九年级 · 解析几何
如图, 点 $P$ 是函数 $y=\frac{k_{1}}{x}\left(k_{1}>0, x>0\right)$ 的图像上一点, 过点 $P$ 分别作 $x$ 轴和 $y$ 轴的垂线, 垂足分别为点 $A 、 B$, 交函数 $y=\frac{k_{2}}{x}\left(k_{2}>0, x>0\right)$ 的图像于点 $C 、 D$, 连接 $O C 、 O D$ 、 $C D 、 A B$, 其中 $k_{1}>k_{2}$, 下列结论: (1) $C D / / A B$; (2) $S_{\triangle O C D}=\frac{k_{1}-k_{2}}{2}$; (3) $S_{\triangle D C P}=\frac{\left(k_{1}-k_{2}\right)^{2}}{2 k_{1}}$,其中正确的是（ ）

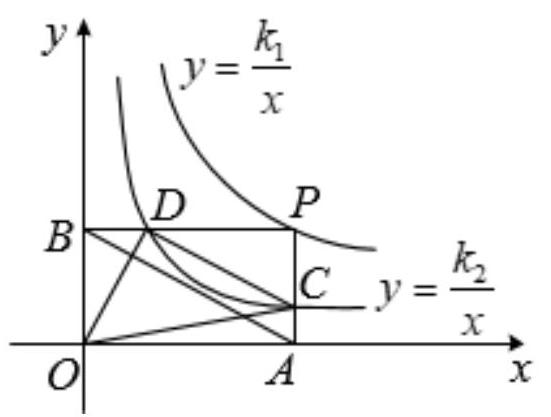
A. (1)(2)
B. (1)(3)
C. (2)(3)
D. (1)

答案: B
解析: 设 $P\left(m, \frac{k_{1}}{m}\right)$, 分别求出 $A, B, C, D$ 的坐标, 得到 $P D, P C, P B, P A$ 的长, 判断 $\frac{P D}{P B}$ 和 $\frac{P C}{P A}$ 的关系, 可判断(1); 利用三角形面积公式计算, 可得 $\triangle P D C$ 的面积, 可判断(3);再利用 $S_{\triangle O C D}=S_{O A P B}-S_{\triangle O B D}-S_{\triangle O C A}-S_{\triangle D P C}$ 计算 $\triangle O C D$ 的面积, 可判断(2).

【详解】解: $\because P B \perp y$ 轴, $P A \perp x$ 轴, 点 $P$ 在 $y=\frac{k_{1}}{x}$ 上, 点 $C, D$ 在 $y=\frac{k_{2}}{x}$ 上,设 $P\left(m, \frac{k_{1}}{m}\right)$,

则 $C\left(m, \frac{k_{2}}{m}\right), A(m, 0), B\left(0, \frac{k_{1}}{m}\right)$, 令 $\frac{k_{1}}{m}=\frac{k_{2}}{x}$,

则 $x=\frac{k_{2} m}{k_{1}}$, 即 $D\left(\frac{k_{2} m}{k_{1}}, \frac{k_{1}}{m}\right)$,

$\therefore P C=\frac{k_{1}}{m}-\frac{k_{2}}{m}=\frac{k_{1}-k_{2}}{m}, P D=m-\frac{k_{2} m}{k_{1}}=\frac{m\left(k_{1}-k_{2}\right)}{k_{1}}$,

$\because \frac{P D}{P B}=\frac{\frac{m\left(k_{1}-k_{2}\right)}{k_{1}}}{m}=\frac{k_{1}-k_{2}}{k_{1}}, \frac{P C}{P A}=\frac{\frac{k_{1}-k_{2}}{m}}{\frac{k_{1}}{m}}=\frac{k_{1}-k_{2}}{k_{1}}$, 即 $\frac{P D}{P B}=\frac{P C}{P A}$,

又 $\angle D P C=\angle B P A$ ，

$\therefore \triangle P D C \sim \triangle P B A$,

$\therefore \angle P D C=\angle P B C$,

$\therefore C D / / A B$, 故(1)正确;

$\triangle P D C$ 的面积 $=\frac{1}{2} \times P D \times P C=\frac{1}{2} \times \frac{m\left(k_{1}-k_{2}\right)}{k_{1}} \times \frac{k_{1}-k_{2}}{m}=\frac{\left(k_{1}-k_{2}\right)^{2}}{2 k_{1}}$, 故(3)正确;

$$
\begin{aligned}
& S_{\triangle O C D}=S_{O A P B}-S_{\triangle O B D}-S_{\triangle O C A}-S_{\triangle D P C} \\
& =k_{1}-\frac{1}{2} k_{2}-\frac{1}{2} k_{2}-\frac{\left(k_{1}-k_{2}\right)^{2}}{2 k_{1}} \\
& =k_{1}-k_{2}-\frac{\left(k_{1}-k_{2}\right)^{2}}{2 k_{1}} \\
& =\frac{2 k_{1}\left(k_{1}-k_{2}\right)}{2 k_{1}}-\frac{\left(k_{1}-k_{2}\right)^{2}}{2 k_{1}} \\
& =\frac{2 k_{1}^{2}-2 k_{1} k_{2}-\left(k_{1}-k_{2}\right)^{2}}{2 k_{1}}
\end{aligned}
$$

$=\frac{k_{1}^{2}-k_{2}^{2}}{2 k_{1}}$, 故(2)错误;

故选 B.

【点睛】此题主要考查了反比例函数的图象和性质, $k$ 的几何意义, 相似三角形的判定和性质, 解题关键是表示出各点坐标, 得到相应线段的长度.